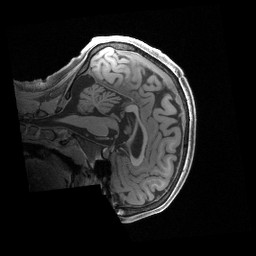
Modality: T1w
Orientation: sagittal
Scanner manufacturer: siemens
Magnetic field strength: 3 T
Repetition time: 2.4 s
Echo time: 0.00222 s